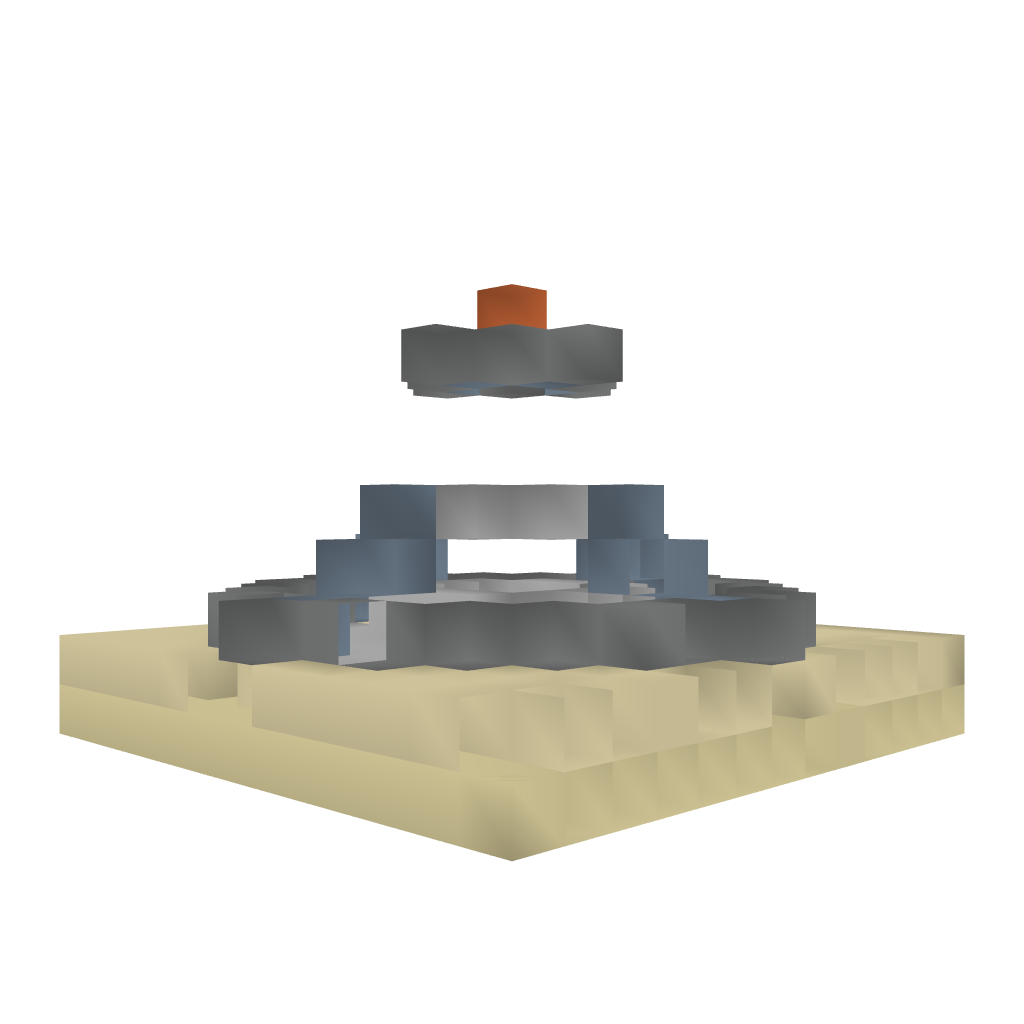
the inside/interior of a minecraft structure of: Cactus Fountain